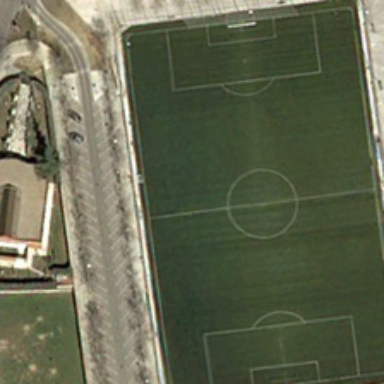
A football field is near a building with two green trees .